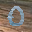
Label: 0